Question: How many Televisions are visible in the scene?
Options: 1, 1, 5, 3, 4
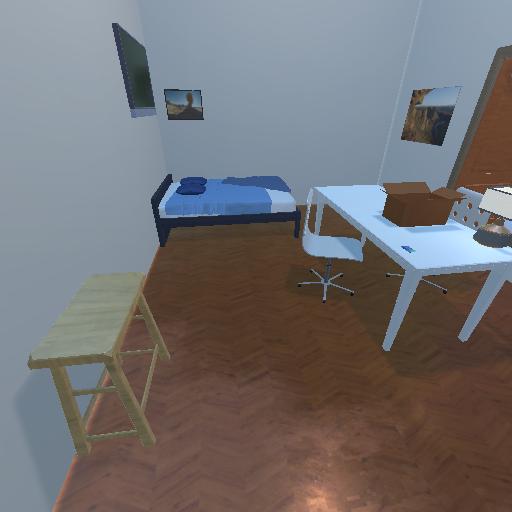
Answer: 1